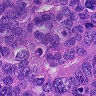
Metastatic tissue present: yes